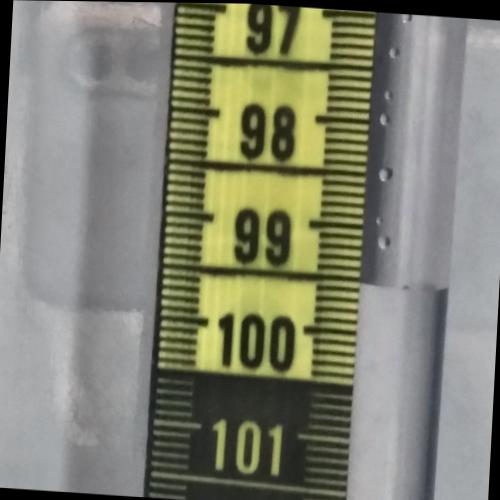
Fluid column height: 99.5 cm